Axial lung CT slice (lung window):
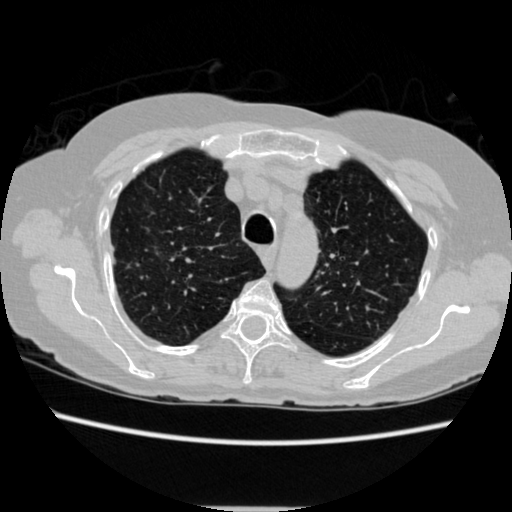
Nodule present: no